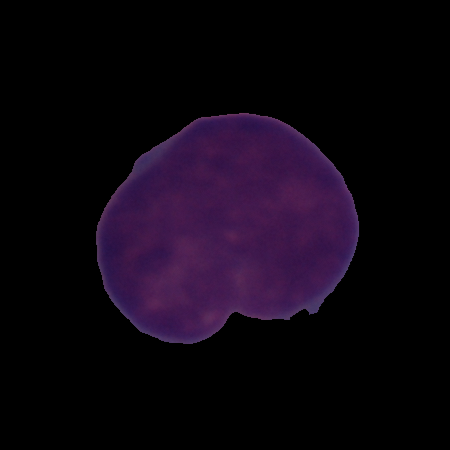
Label: cancer